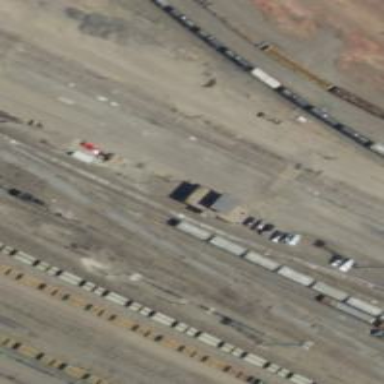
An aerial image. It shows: Railway siding for service.